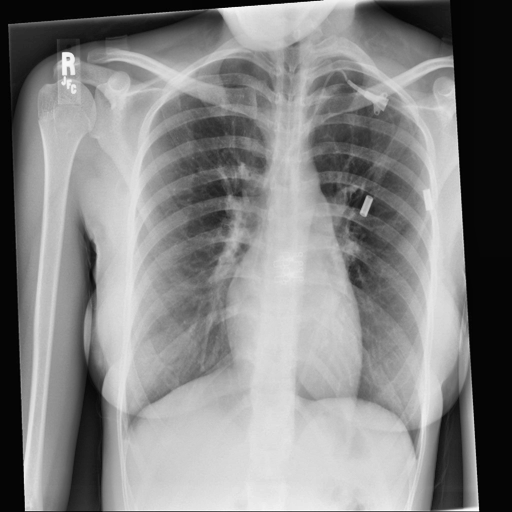
Finding: NORMAL